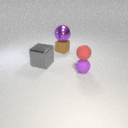
small red rubber sphere in front of large purple metal sphere